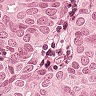
Metastatic tissue present: yes